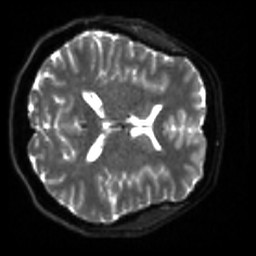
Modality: sbref
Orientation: axial
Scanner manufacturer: siemens
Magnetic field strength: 3 T
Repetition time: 4 s
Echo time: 0.0594 s